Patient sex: M
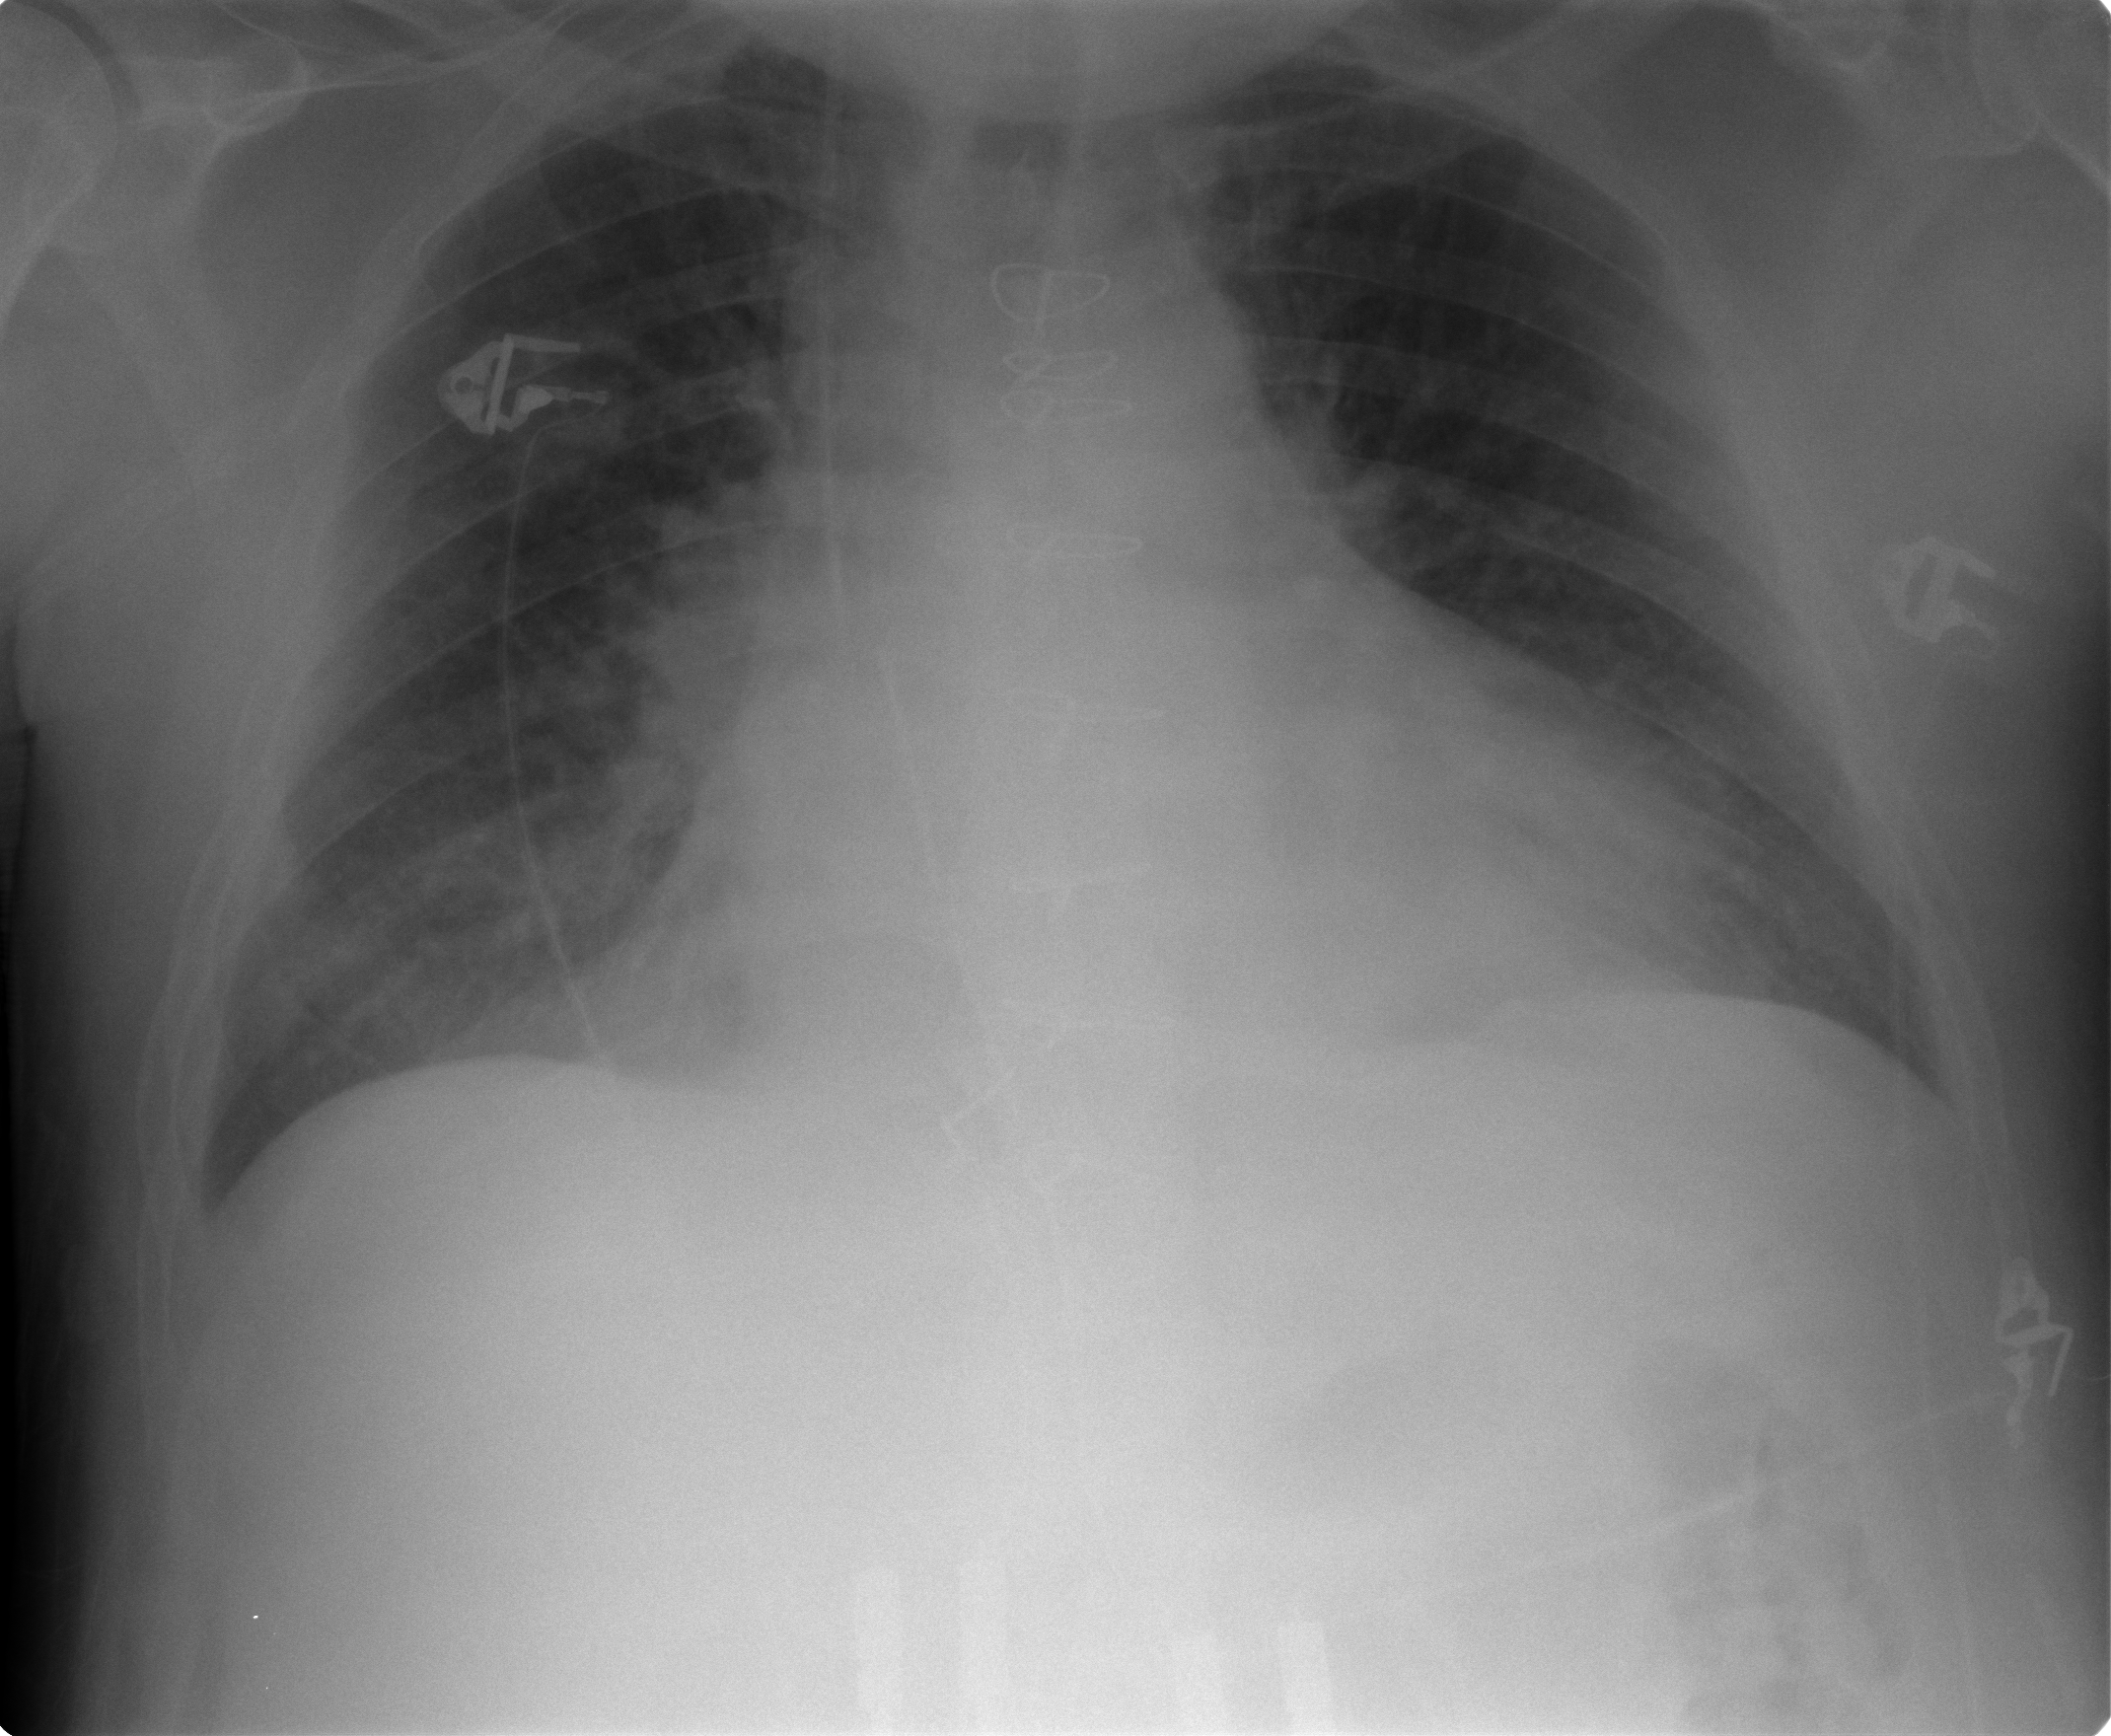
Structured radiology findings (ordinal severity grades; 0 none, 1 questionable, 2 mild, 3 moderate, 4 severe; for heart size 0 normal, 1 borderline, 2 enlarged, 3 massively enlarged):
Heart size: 1
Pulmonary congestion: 3
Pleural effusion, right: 2
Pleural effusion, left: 2
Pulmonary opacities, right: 0
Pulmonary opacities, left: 0
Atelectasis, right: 2
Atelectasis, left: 2